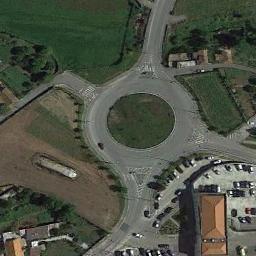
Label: roundabout